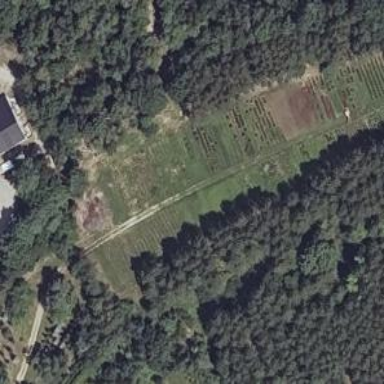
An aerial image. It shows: Plant nursery.